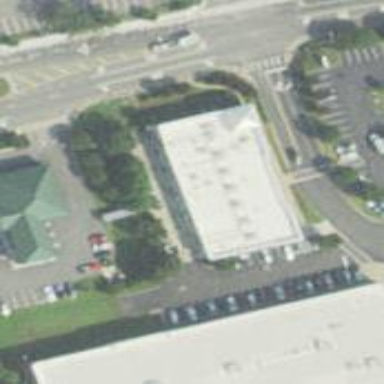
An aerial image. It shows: Fitness center located in leisure land.